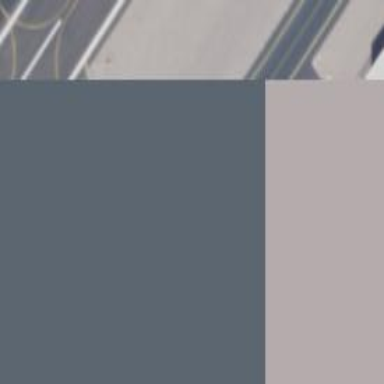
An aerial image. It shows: Asphalt taxiway at the airport.